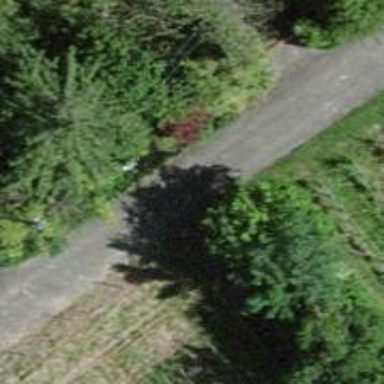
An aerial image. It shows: Paved service road.